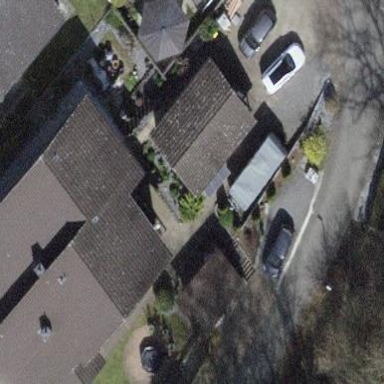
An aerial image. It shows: Garage building.